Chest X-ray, PA view. Patient: 30 years old, sex M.
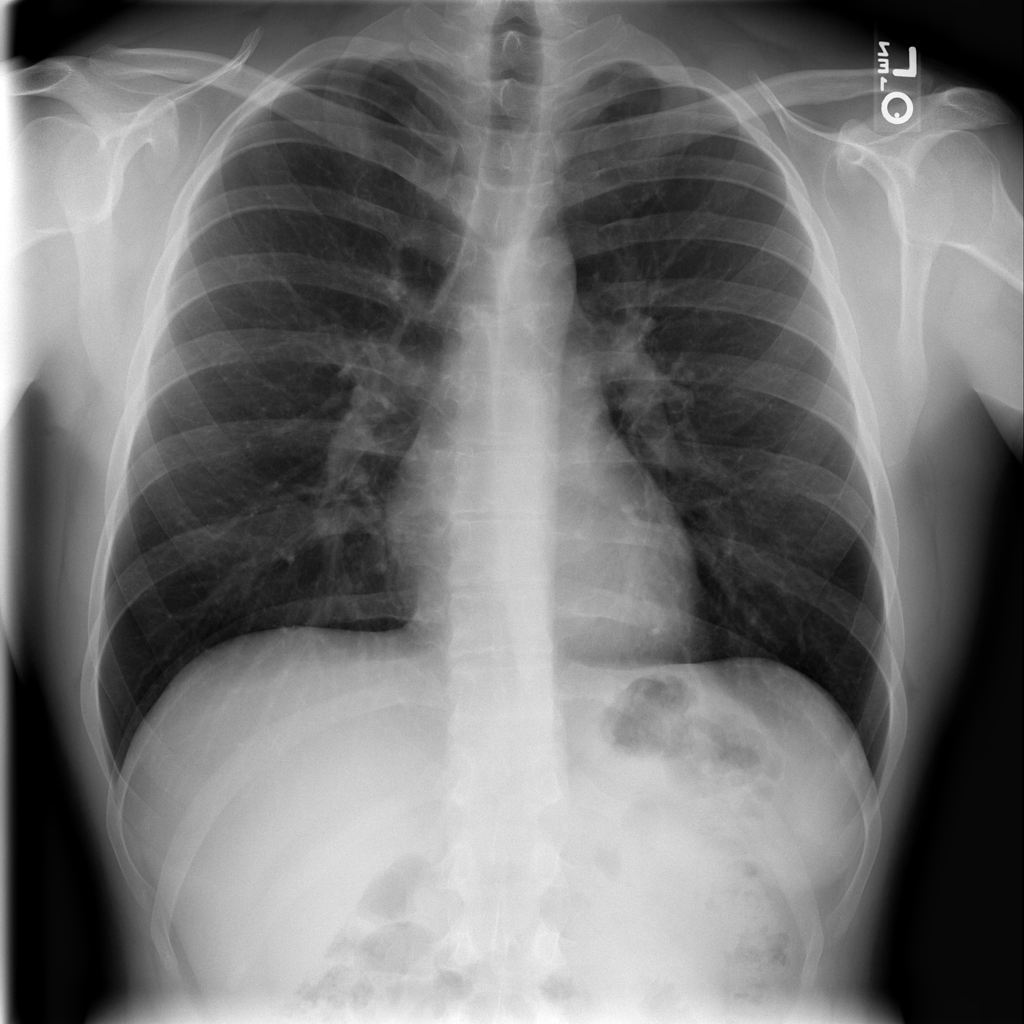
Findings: No Finding